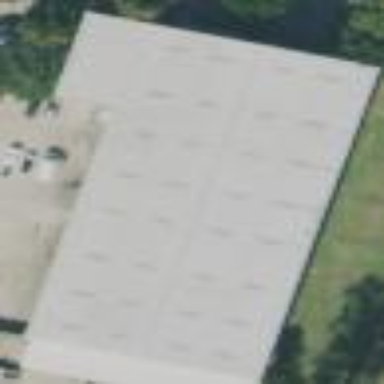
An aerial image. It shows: Warehouse building.